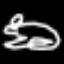
Label: frog